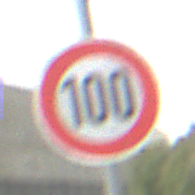
Verkehrszeichen: Geschwindigkeit100
Umgebung: Outdoor, Suburban
Tageszeit: Midday
Wetter: PartlyCloudy
Licht: Natural
Jahreszeit: Summer
Kontrast: HighContrast